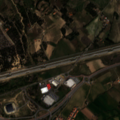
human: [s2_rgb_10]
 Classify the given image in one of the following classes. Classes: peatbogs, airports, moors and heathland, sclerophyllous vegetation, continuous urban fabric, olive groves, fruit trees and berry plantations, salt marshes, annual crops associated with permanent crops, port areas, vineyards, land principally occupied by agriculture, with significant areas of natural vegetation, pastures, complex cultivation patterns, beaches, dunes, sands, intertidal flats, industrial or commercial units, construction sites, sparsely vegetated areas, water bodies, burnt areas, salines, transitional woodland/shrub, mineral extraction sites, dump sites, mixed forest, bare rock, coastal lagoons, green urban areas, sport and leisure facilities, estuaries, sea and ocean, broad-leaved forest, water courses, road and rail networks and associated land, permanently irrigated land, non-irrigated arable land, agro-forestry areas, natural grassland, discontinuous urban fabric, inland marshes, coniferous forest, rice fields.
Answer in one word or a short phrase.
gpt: discontinuous urban fabric, non-irrigated arable land, complex cultivation patterns, broad-leaved forest, moors and heathland, beaches, dunes, sands